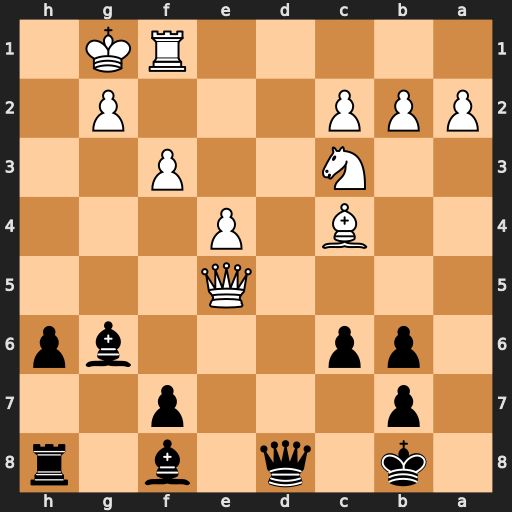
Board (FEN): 1k1q1b1r/1p3p2/1pp3bp/4Q3/2B1P3/2N2P2/PPP3P1/5RK1
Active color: b
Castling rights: -
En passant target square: -
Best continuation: Bd6 Rd1 Bxe5 Rxd8+ Rxd8